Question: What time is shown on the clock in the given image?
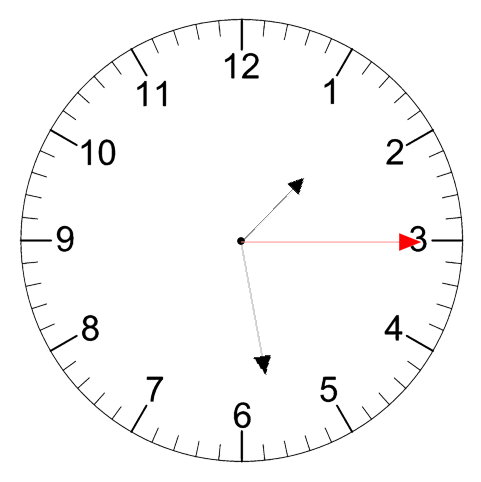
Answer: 01:28:15